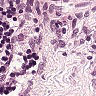
Metastatic tissue present: no